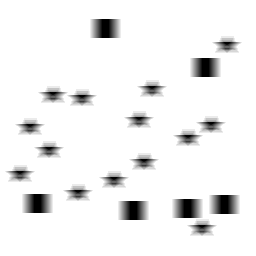
Squares: 6
Triangles: 0
Stars: 14
Total shapes: 20